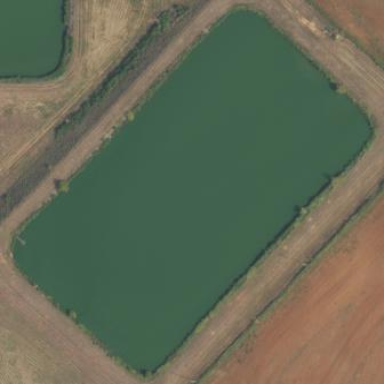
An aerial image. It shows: Reservoir.